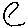
Label: moon